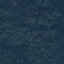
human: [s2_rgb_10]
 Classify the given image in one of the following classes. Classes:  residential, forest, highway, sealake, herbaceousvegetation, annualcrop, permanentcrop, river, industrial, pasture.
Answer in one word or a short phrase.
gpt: Forest